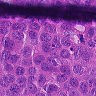
Metastatic tissue present: yes